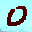
Label: 0